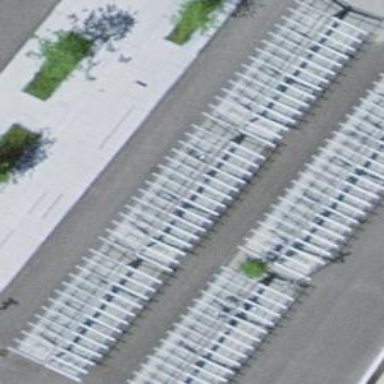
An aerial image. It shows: Bicycle parking facility.